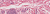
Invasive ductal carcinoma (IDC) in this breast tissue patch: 0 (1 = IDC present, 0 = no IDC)